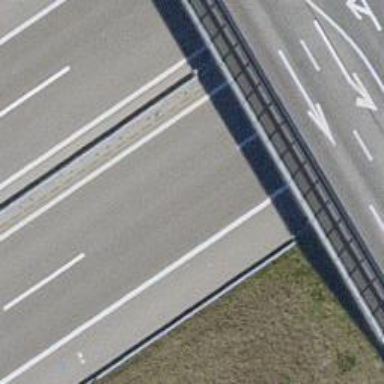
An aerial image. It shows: View of motorway.